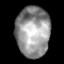
Tissue: skin
Cell type: Epithelial cells
Senescence score: 0.234
Nuclear area (px): 1678
Mean DAPI intensity: 149.341